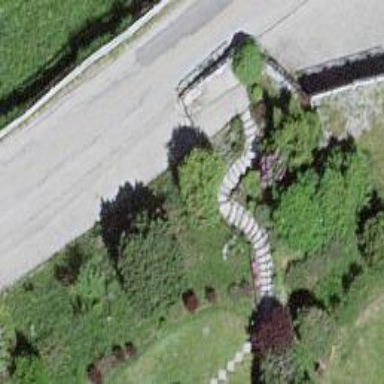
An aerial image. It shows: Set of steps on the road.